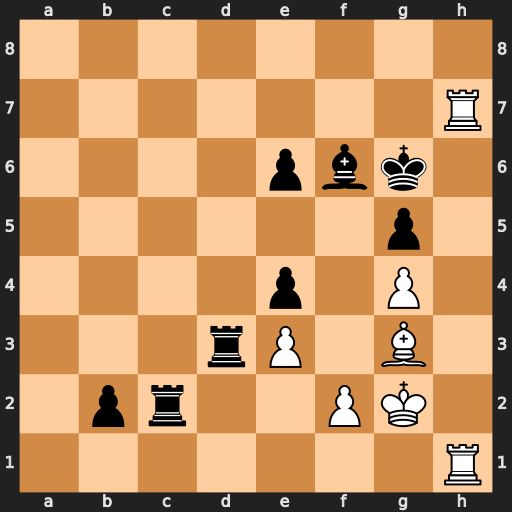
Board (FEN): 8/7R/4pbk1/6p1/4p1P1/3rP1B1/1pr2PK1/7R
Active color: w
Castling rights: -
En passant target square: -
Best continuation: R1h6#